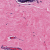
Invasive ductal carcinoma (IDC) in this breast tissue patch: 0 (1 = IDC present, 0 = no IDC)